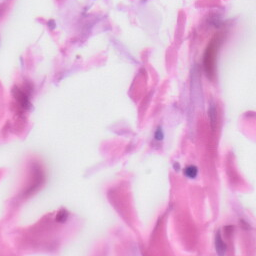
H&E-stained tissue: Skin